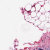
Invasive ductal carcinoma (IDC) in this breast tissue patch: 0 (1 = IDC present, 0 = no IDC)